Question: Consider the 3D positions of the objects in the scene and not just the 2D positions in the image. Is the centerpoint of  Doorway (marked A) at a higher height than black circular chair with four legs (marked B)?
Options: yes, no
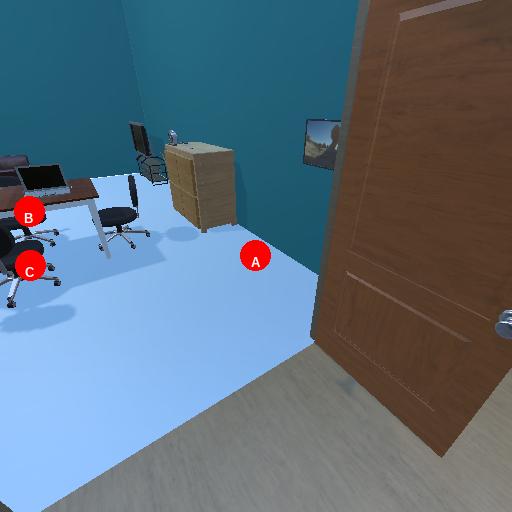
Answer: yes